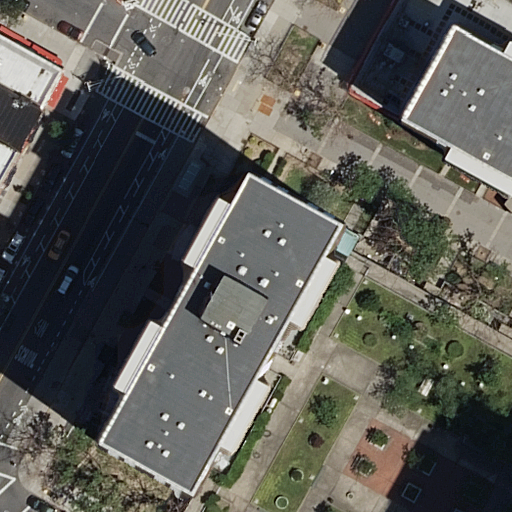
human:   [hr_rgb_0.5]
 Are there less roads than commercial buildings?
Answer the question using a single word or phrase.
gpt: no

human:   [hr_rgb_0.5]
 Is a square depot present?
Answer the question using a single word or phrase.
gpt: no

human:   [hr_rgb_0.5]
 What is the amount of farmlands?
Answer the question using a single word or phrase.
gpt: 0

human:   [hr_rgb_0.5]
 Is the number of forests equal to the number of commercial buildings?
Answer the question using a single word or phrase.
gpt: yes

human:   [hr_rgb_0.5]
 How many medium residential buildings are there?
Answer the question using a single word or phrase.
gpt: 3

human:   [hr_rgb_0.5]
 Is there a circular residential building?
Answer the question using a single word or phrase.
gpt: no

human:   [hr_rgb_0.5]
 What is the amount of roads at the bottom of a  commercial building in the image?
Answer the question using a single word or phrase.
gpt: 0

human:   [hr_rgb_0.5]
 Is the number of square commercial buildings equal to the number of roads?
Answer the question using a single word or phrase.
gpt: no

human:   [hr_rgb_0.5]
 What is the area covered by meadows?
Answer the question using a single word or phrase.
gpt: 0m2

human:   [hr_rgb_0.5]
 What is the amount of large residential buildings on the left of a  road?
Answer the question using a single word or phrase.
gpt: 2

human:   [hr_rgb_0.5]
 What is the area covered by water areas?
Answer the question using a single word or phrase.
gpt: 0m2

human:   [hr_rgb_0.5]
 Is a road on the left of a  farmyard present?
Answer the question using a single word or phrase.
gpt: no

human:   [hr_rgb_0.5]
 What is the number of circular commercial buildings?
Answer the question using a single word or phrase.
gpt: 0

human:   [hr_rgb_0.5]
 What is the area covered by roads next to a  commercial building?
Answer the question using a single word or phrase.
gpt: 0m2

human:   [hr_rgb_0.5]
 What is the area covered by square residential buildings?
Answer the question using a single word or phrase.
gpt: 0m2

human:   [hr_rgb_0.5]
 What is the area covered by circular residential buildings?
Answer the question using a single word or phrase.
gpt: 0m2

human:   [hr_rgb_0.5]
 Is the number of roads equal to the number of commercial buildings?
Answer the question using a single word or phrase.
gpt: no

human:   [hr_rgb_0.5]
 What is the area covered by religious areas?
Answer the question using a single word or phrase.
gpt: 0m2

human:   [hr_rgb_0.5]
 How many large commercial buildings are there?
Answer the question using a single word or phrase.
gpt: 0

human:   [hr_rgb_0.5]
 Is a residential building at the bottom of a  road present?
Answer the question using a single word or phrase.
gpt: yes

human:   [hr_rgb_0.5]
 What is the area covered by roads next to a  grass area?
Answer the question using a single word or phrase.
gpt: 0m2

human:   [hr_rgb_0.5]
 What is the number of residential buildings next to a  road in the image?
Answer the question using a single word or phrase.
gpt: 7

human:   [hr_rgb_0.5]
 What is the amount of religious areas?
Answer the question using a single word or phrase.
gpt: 0

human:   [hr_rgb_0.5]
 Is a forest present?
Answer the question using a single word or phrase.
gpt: no

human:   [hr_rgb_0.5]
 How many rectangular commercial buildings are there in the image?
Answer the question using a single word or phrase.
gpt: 0

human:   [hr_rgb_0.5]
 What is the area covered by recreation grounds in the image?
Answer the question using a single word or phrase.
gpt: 0m2

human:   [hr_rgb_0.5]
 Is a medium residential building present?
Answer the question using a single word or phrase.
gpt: yes

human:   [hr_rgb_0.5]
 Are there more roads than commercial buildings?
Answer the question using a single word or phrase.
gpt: yes

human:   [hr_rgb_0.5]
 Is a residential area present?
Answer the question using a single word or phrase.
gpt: no

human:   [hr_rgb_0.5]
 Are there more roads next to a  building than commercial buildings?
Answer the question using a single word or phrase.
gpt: yes

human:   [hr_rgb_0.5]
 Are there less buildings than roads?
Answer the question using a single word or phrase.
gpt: no

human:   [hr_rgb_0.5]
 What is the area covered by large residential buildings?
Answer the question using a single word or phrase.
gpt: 3511m2

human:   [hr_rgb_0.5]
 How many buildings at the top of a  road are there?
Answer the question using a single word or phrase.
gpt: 3

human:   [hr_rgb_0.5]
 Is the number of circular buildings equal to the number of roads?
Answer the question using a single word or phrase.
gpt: no

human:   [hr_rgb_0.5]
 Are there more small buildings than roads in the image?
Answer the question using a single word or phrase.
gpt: no

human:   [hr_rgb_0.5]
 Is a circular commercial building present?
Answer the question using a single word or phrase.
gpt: no